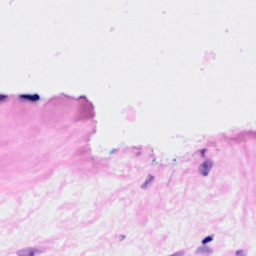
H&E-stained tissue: Breast